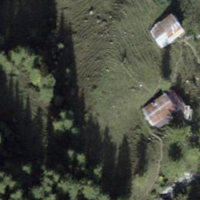
EUNIS habitat code: 23
Species observed at this site:
Dryas octopetala